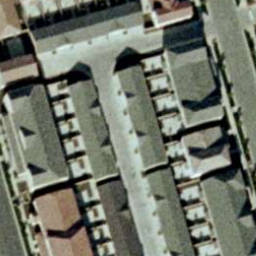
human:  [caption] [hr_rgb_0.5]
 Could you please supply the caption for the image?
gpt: It is a piece of farmland .

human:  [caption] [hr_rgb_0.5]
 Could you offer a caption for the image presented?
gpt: There is a piece of cropland .

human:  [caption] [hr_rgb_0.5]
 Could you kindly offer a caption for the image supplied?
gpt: There is a piece of farmland .

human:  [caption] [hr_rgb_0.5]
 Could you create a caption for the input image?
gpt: It is a piece of cropland .

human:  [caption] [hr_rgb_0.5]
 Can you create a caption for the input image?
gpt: Here is a piece of farmland .